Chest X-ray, PA view. Patient: 62 years old, sex M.
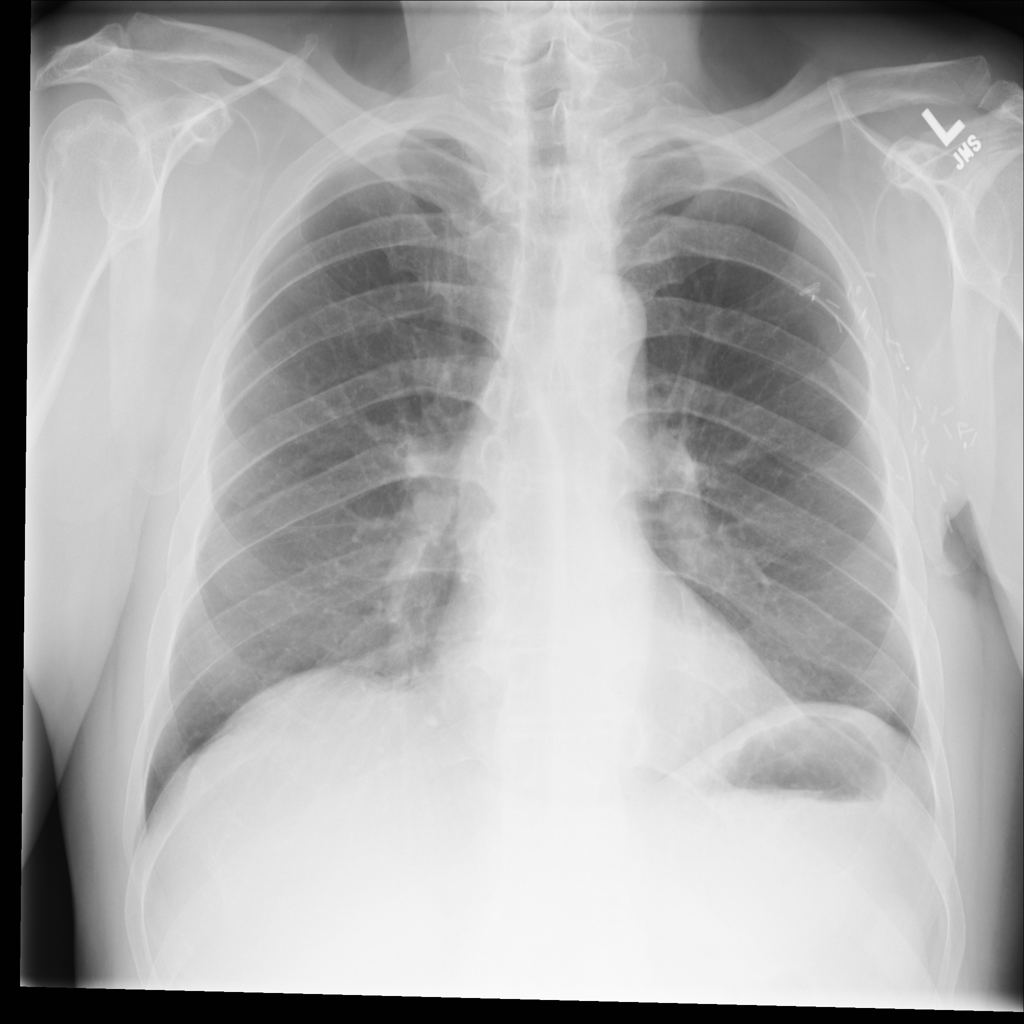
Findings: No Finding